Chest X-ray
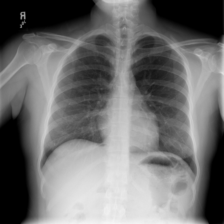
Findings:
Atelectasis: negative
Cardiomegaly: negative
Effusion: negative
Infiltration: negative
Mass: negative
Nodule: negative
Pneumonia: negative
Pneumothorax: negative
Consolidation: negative
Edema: negative
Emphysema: negative
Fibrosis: negative
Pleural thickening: negative
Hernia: negative